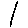
Label: line